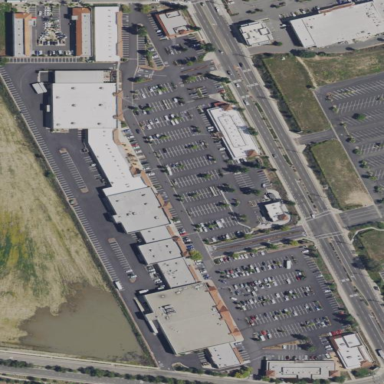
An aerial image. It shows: Retail area.